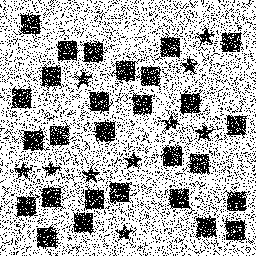
Squares: 28
Triangles: 0
Stars: 10
Total shapes: 38